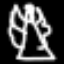
Label: angel